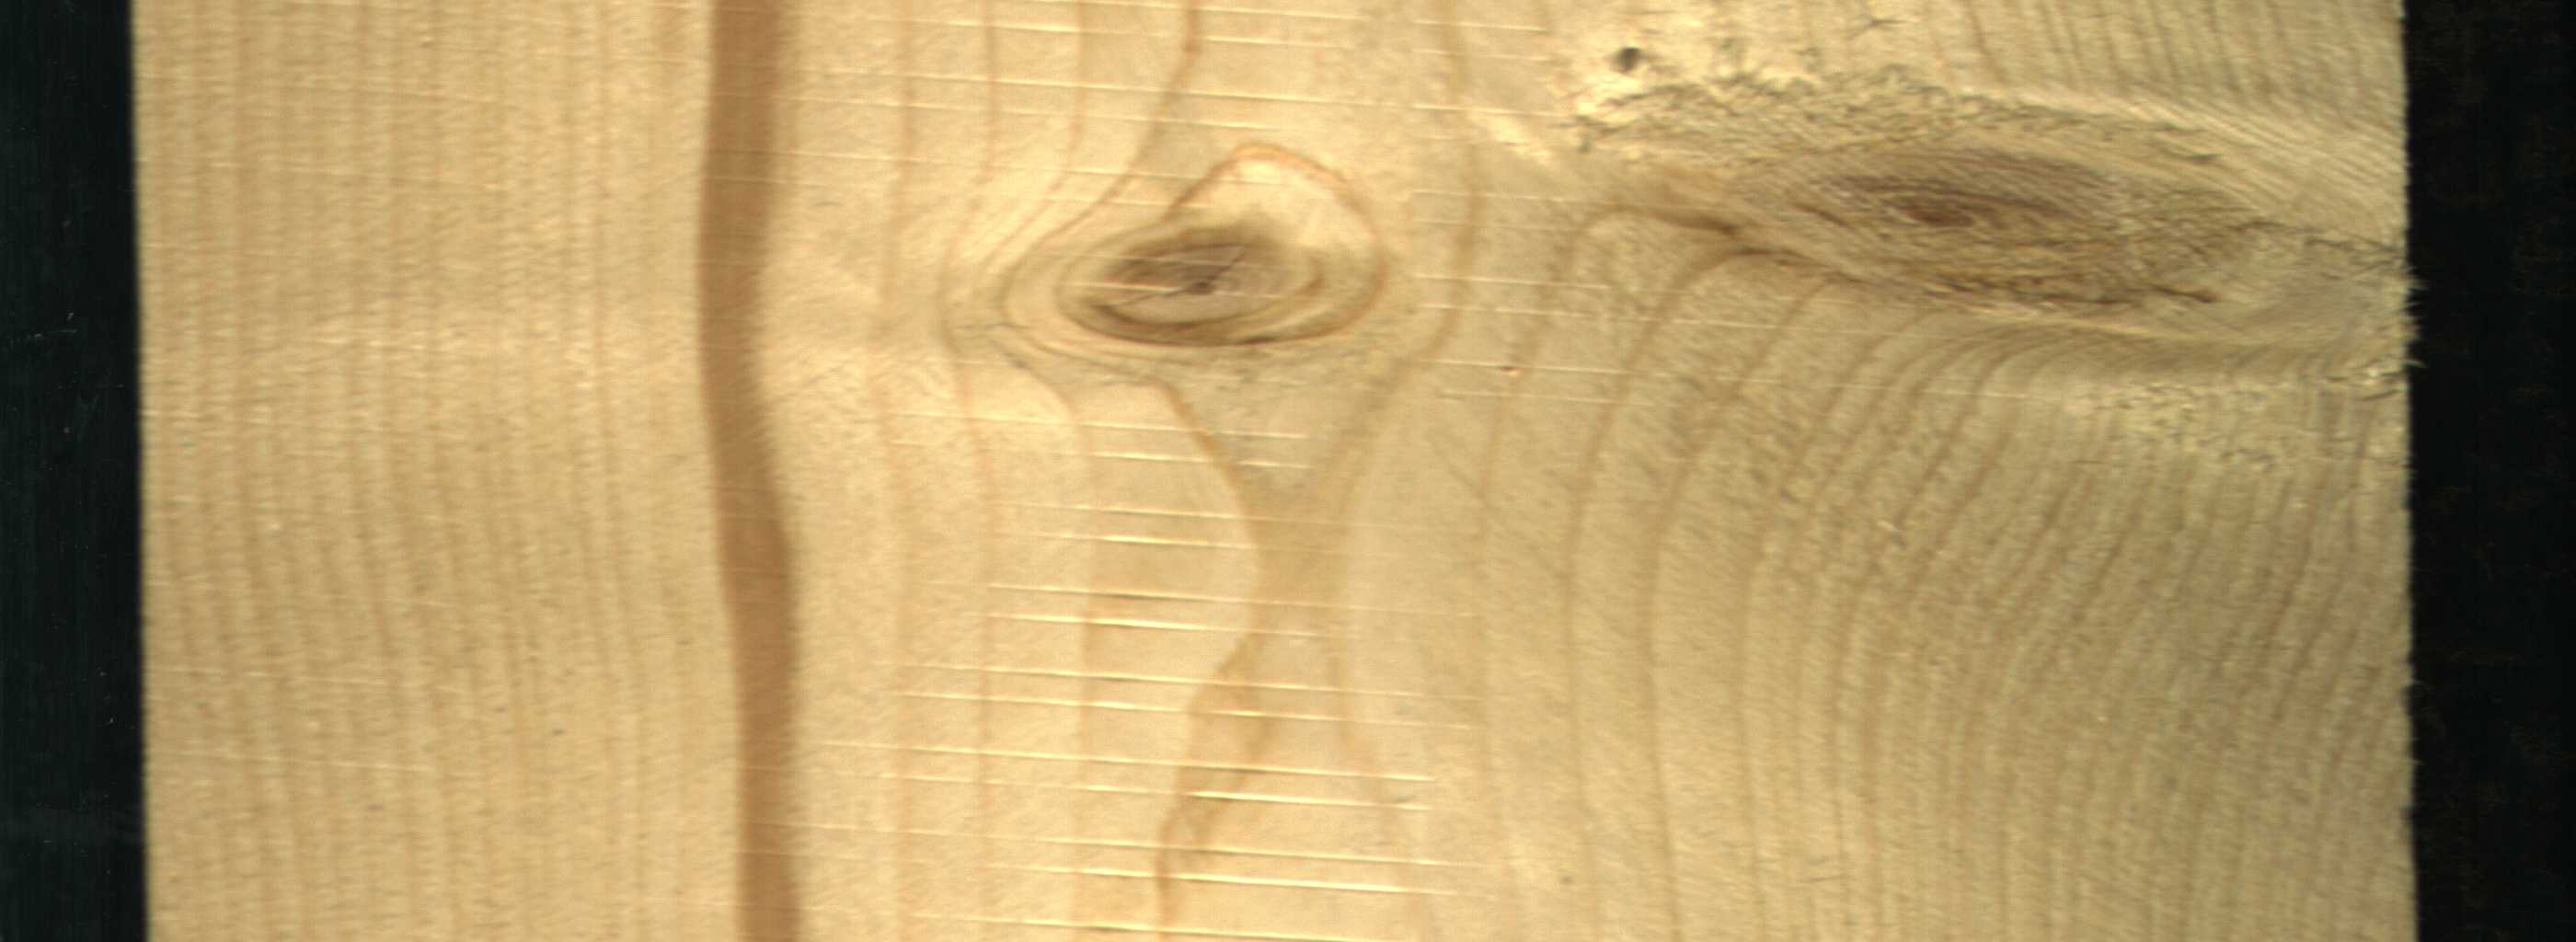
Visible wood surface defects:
Quartzity
Live_Knot
Live_Knot